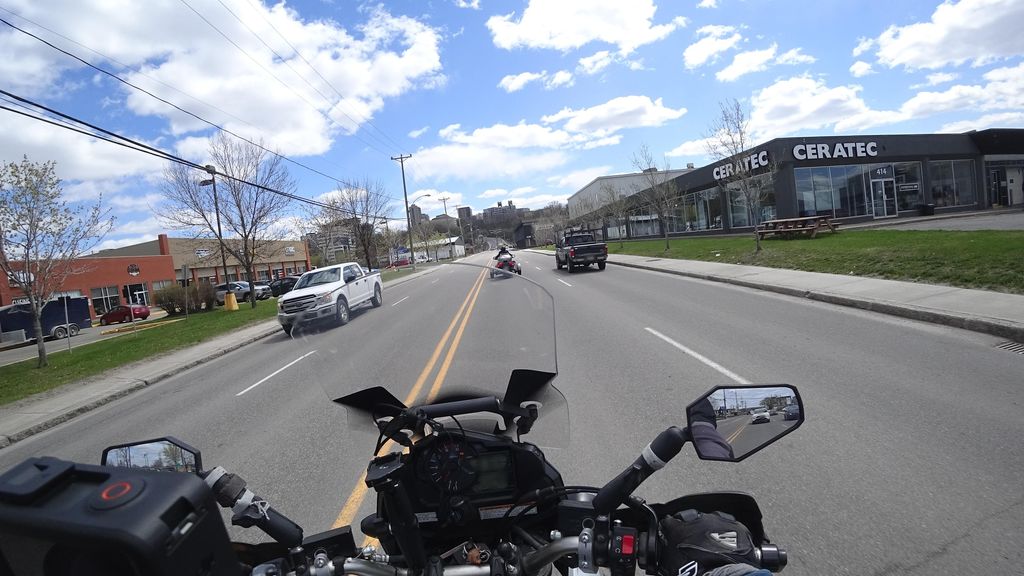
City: quebec_city